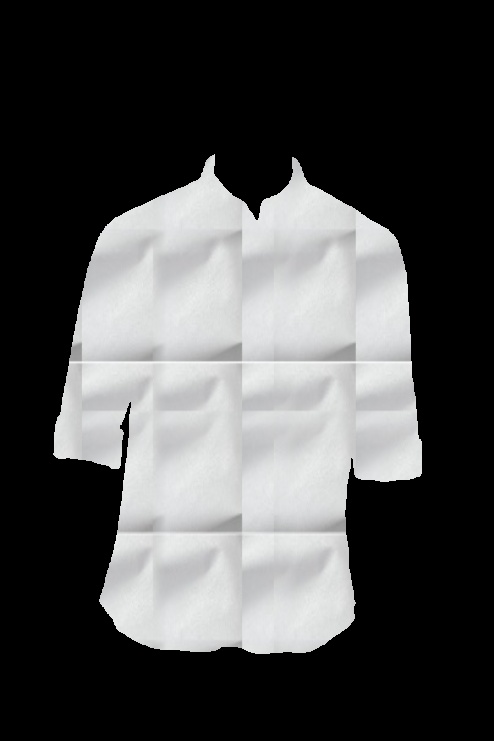
white chef shirt